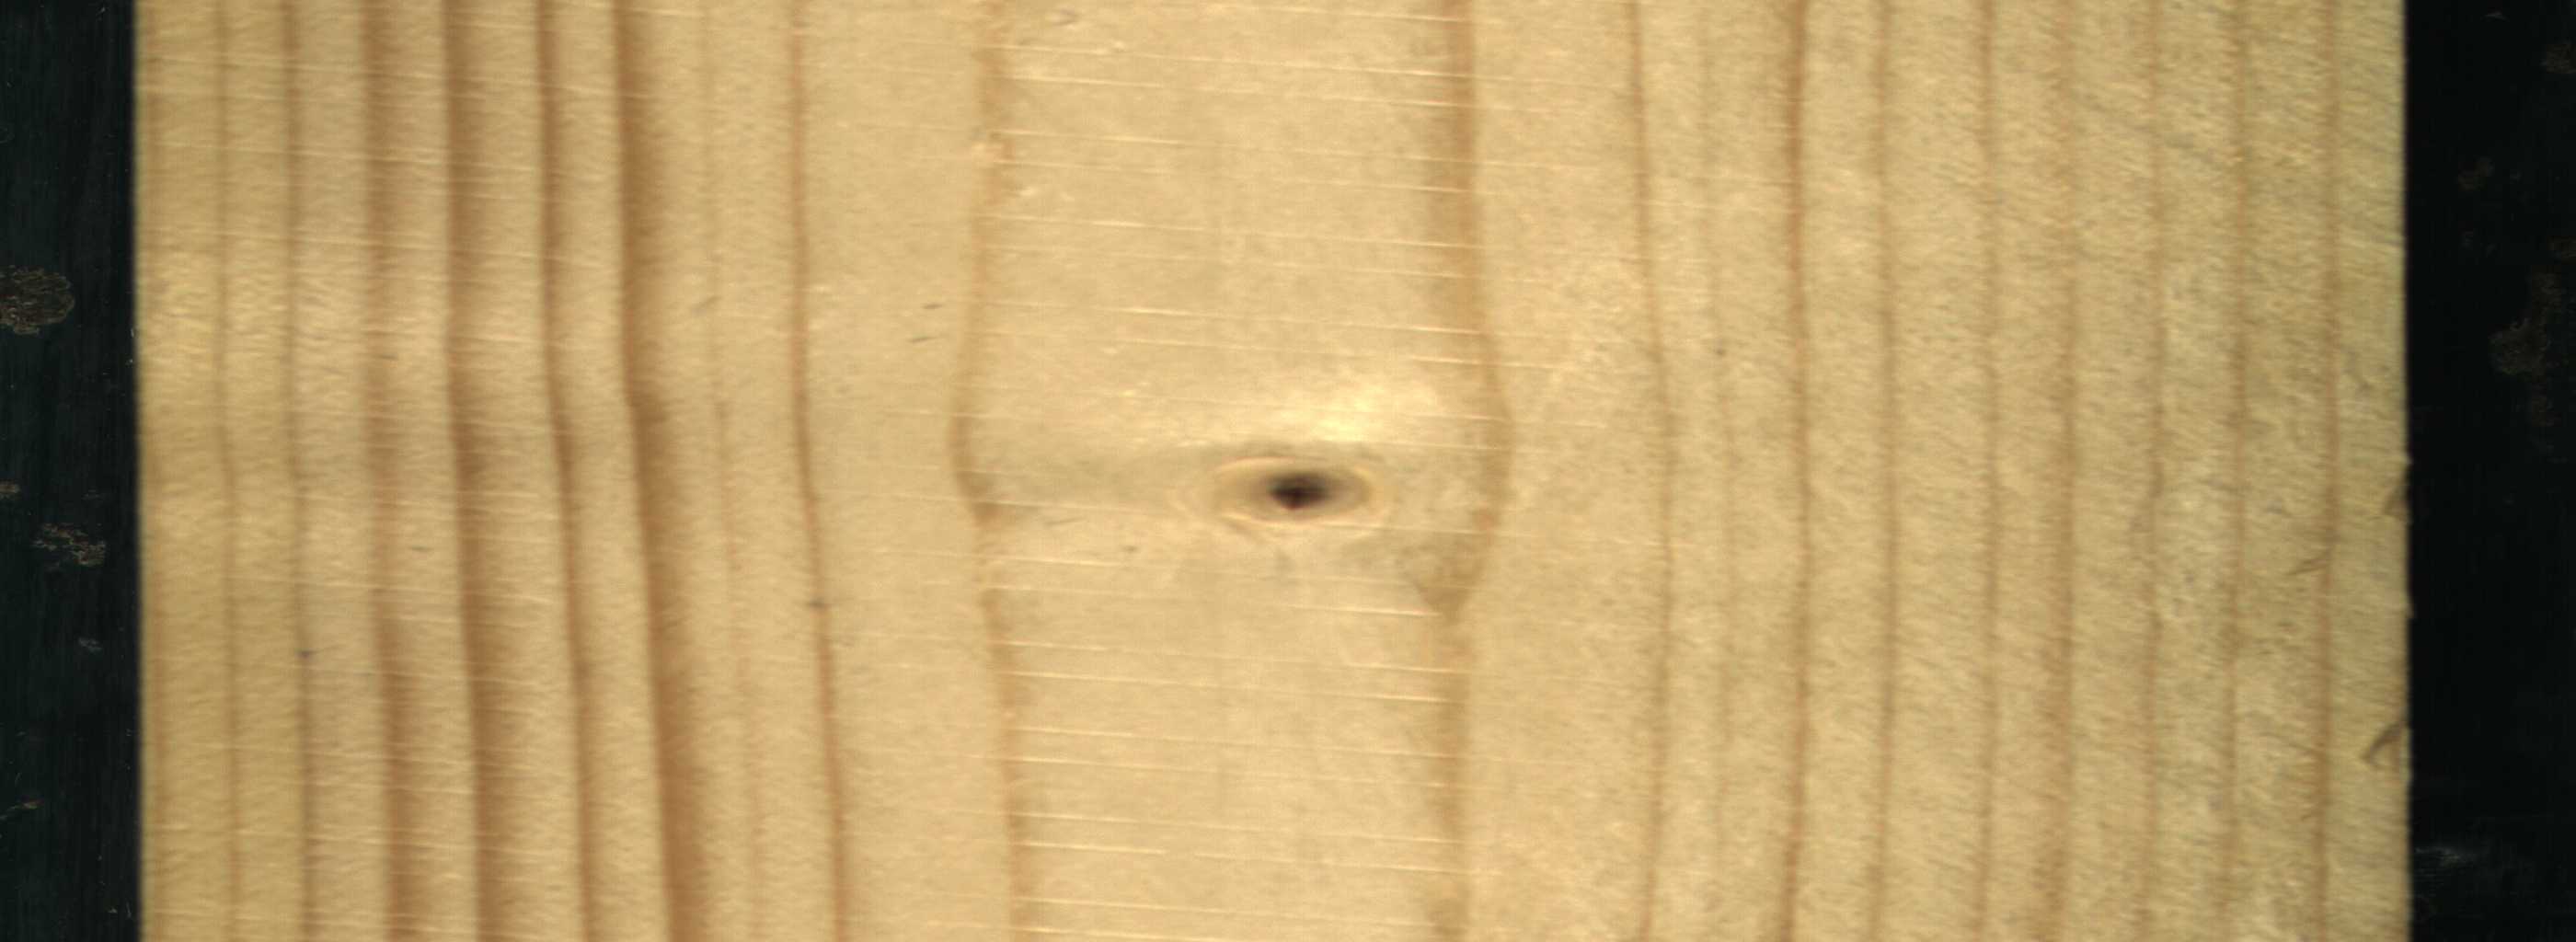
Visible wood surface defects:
Live_Knot